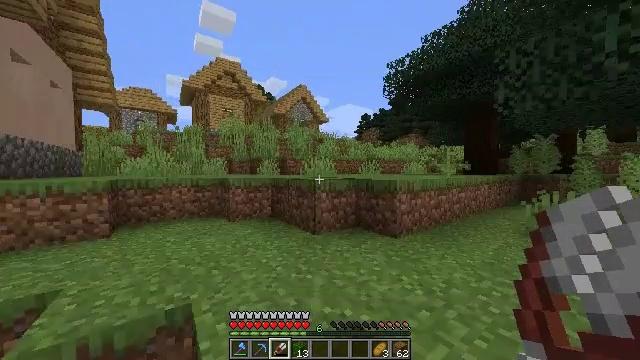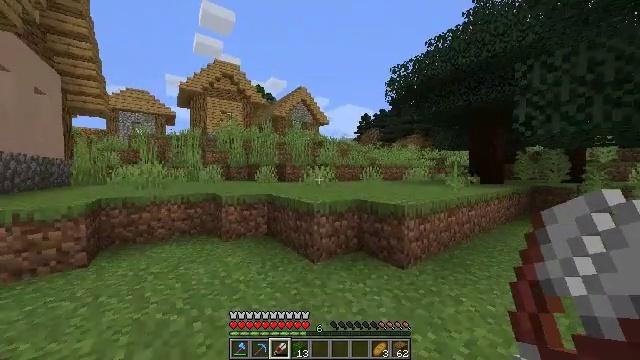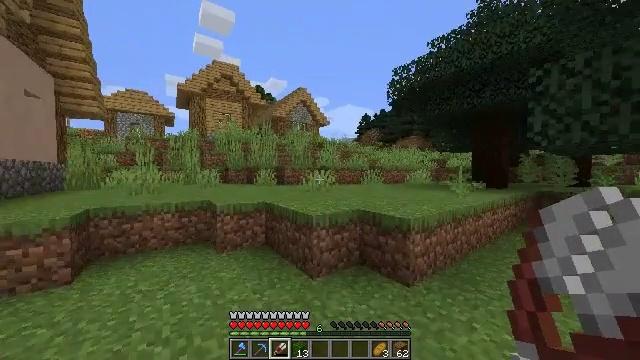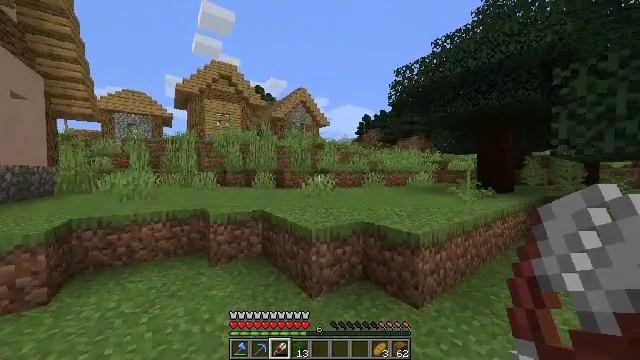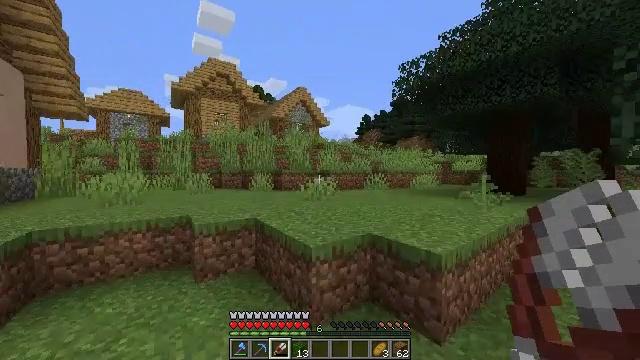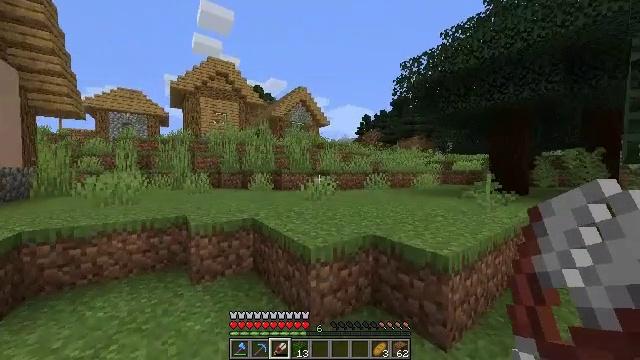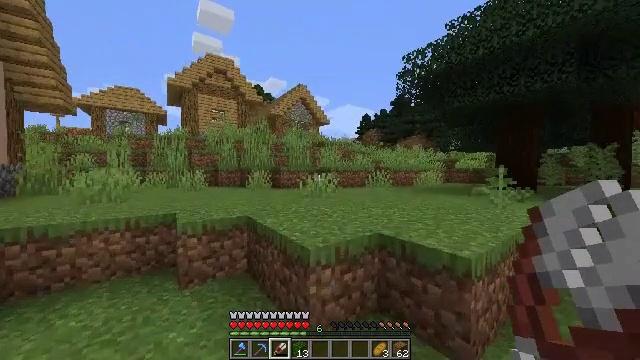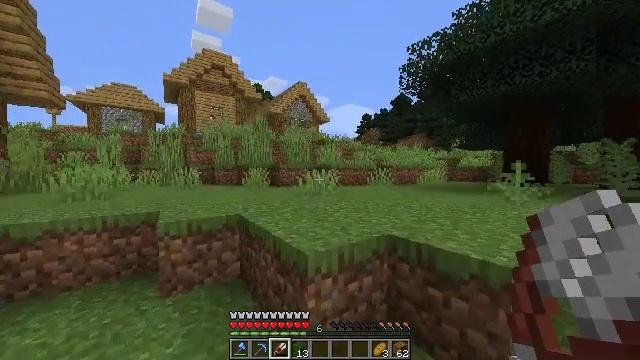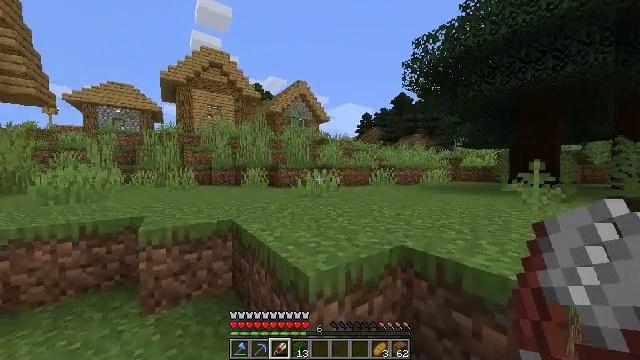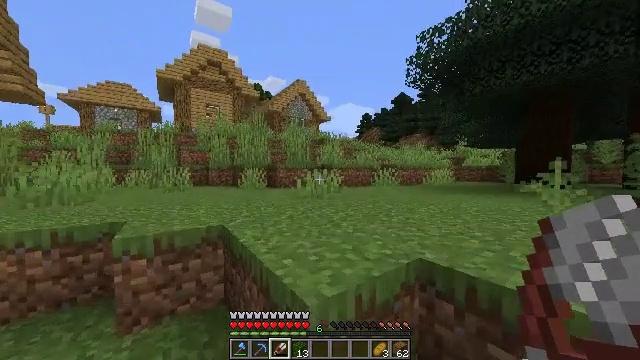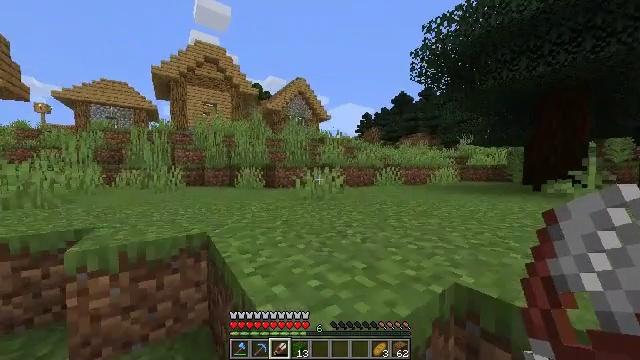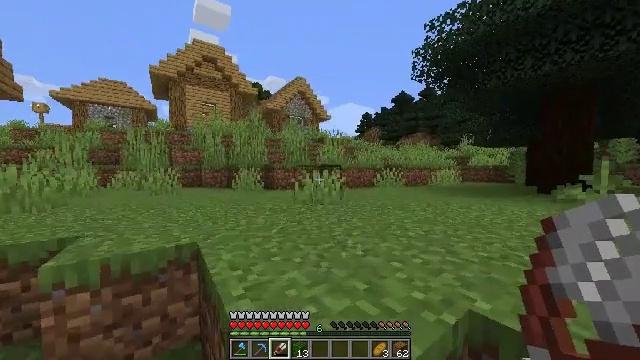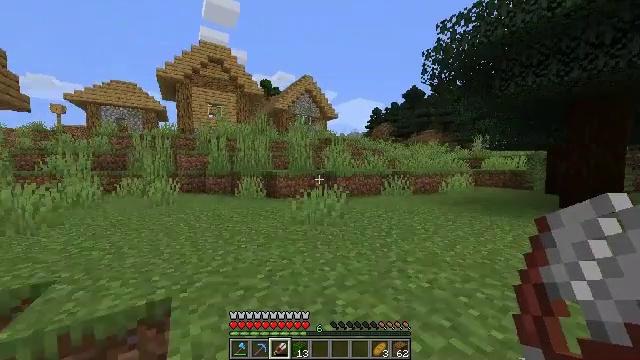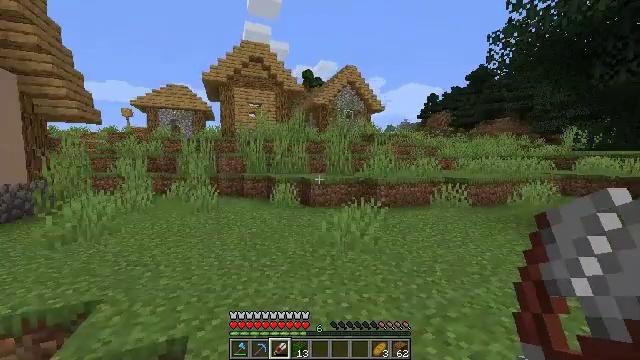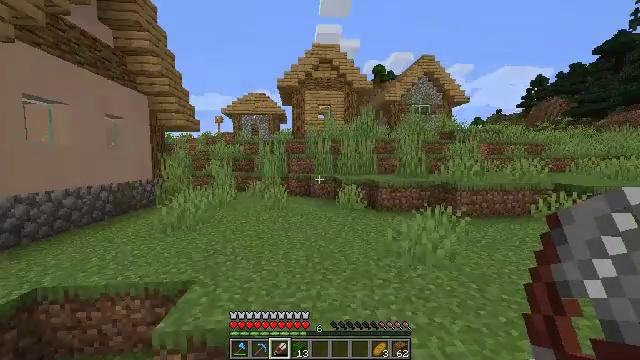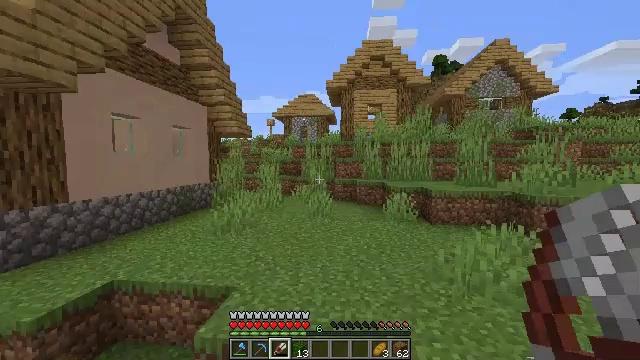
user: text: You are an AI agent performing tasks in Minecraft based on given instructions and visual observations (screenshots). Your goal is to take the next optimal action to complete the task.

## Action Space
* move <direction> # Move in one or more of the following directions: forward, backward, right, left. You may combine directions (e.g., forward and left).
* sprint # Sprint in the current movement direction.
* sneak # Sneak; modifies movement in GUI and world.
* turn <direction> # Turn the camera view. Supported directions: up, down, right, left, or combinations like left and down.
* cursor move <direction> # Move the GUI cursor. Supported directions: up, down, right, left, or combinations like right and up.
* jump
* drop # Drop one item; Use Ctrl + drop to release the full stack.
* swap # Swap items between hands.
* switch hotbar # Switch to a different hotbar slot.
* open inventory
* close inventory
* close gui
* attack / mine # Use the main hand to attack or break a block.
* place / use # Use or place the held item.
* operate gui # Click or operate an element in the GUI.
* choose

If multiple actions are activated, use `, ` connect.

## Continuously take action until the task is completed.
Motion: motion action
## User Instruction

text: Gather oak leaves by attacking.
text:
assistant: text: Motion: move forward, sprint, jump
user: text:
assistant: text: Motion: move forward, sprint, jump
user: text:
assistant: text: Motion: move forward, sprint, jump
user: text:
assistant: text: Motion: move forward, sprint, jump
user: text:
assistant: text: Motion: move forward, sprint, jump
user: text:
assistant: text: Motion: move forward, sprint, jump
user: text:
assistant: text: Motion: move forward, sprint, jump
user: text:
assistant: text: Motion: move forward, sprint
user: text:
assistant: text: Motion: move forward, sprint
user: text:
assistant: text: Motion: move forward, sprint
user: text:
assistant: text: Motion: move forward, sprint, jump
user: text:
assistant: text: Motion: move forward, sprint, turn left and down, jump
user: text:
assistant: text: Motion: move forward, sprint, turn left and down, jump
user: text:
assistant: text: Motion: move forward, sprint, turn left, jump
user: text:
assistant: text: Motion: move forward, sprint, turn left, jump
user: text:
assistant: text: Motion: move forward, sprint, turn left, jump
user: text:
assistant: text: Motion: move forward, sprint, jump
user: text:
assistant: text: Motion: move forward, sprint, jump
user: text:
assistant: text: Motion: move forward, sprint, jump
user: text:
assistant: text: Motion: move forward, sprint, jump
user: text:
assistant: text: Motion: move forward, sprint, jump
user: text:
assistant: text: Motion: move forward, sprint, jump
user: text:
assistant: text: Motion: move forward, sprint, jump
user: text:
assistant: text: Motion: move forward, sprint, jump
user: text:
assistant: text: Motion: move forward, sprint, jump
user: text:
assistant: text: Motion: move forward, sprint, turn left, jump
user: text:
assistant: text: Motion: move forward, sprint, turn left, jump
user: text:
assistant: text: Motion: move forward, sprint, turn left, jump
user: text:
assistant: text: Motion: move forward, sprint, turn left, jump
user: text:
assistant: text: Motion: move forward, sprint, turn left, jump